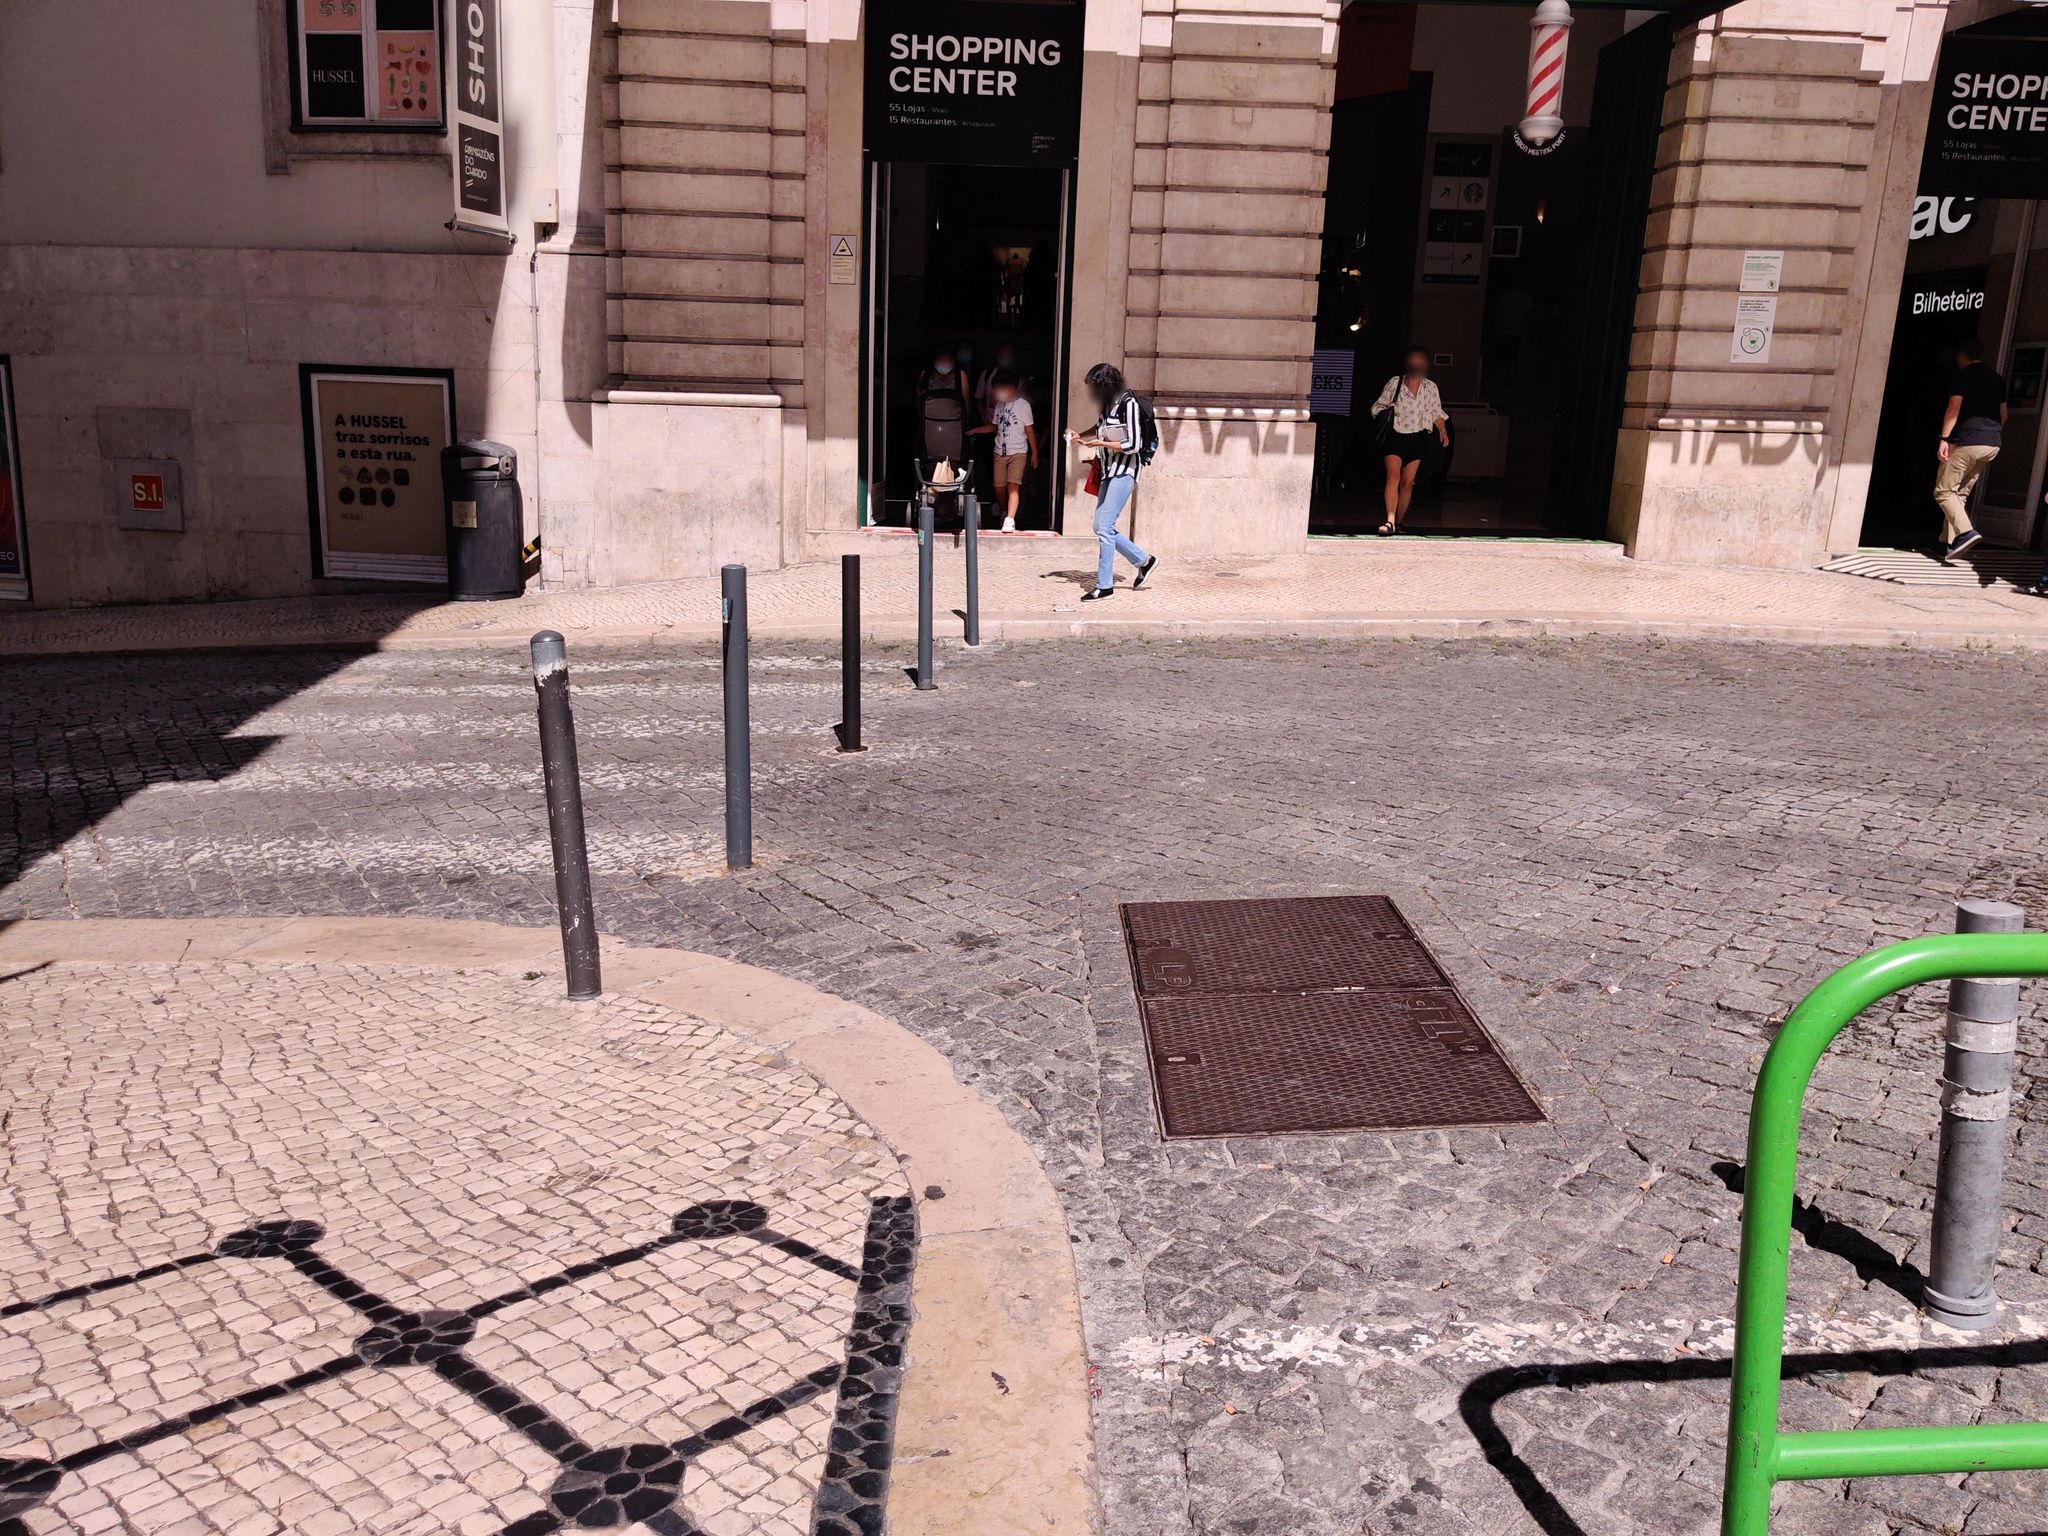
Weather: clear
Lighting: day
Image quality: good
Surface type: walking surface
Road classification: residential
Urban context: urban centre
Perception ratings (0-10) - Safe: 4.79, Lively: 3.73, Beautiful: 7.84, Boring: 4.79, Depressing: 6.52, Wealthy: 3.09